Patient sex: F
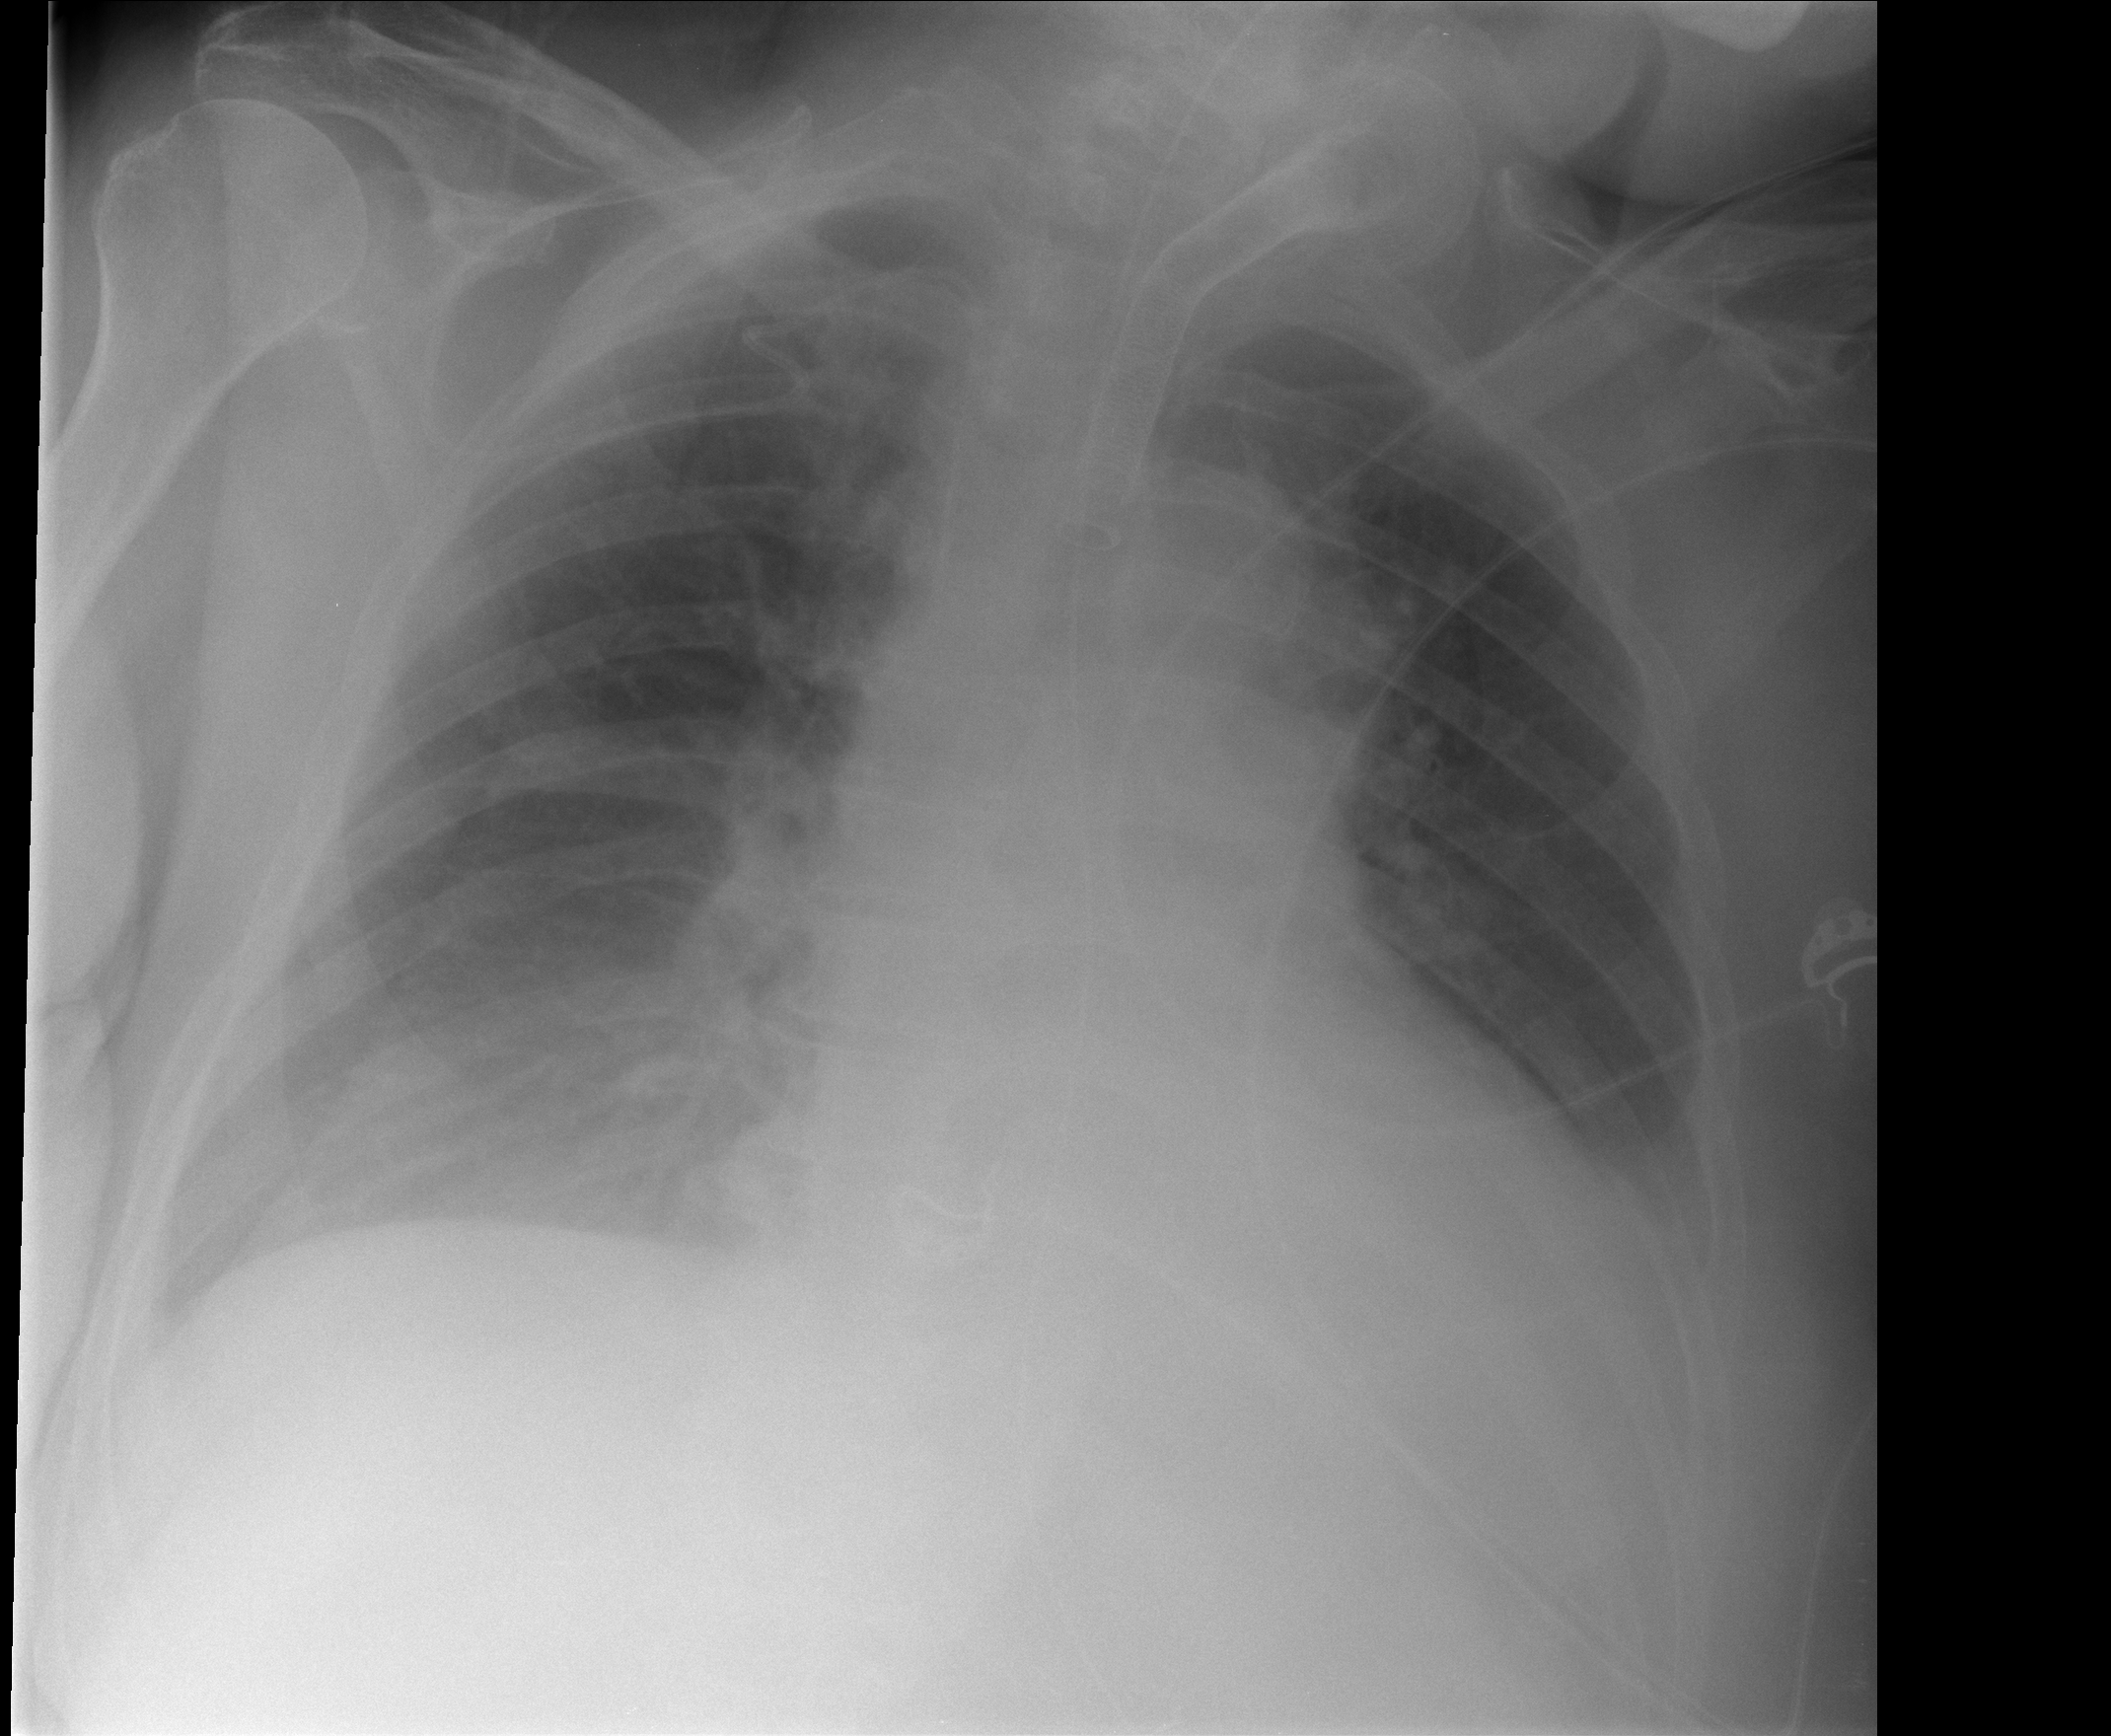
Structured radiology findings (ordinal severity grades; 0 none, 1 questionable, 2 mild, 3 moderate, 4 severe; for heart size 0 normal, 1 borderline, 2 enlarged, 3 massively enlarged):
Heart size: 1
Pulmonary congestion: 0
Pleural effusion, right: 1
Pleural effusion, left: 1
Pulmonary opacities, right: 0
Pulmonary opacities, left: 0
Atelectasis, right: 2
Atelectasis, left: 2